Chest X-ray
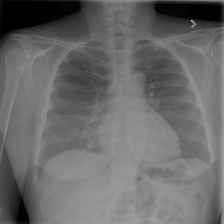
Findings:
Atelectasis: negative
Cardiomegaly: negative
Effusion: negative
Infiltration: negative
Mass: negative
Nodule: negative
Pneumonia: negative
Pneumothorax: negative
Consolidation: negative
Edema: negative
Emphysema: negative
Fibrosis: negative
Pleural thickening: negative
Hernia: negative